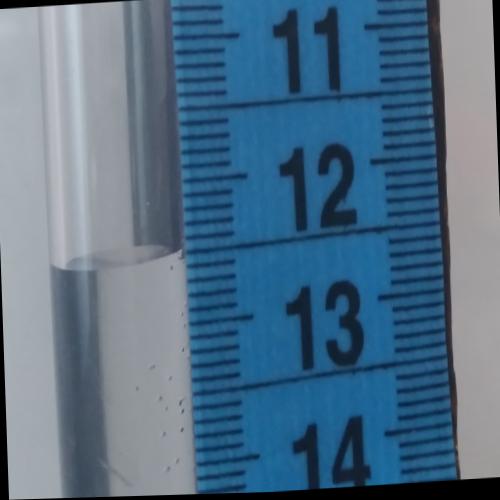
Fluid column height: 12.5 cm